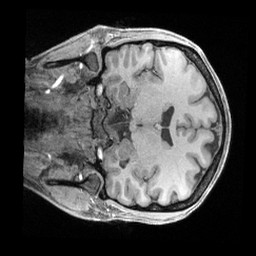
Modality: T1w
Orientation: coronal
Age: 35
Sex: female
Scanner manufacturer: siemens
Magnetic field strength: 3 T
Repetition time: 2.4 s
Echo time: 0.00241 s